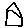
Label: house